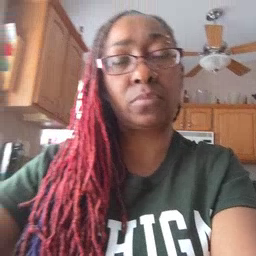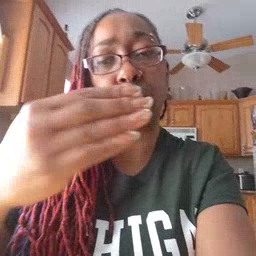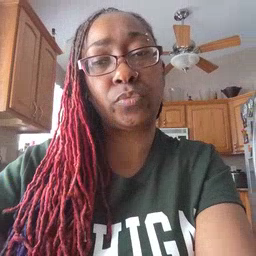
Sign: blue